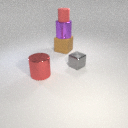
small red rubber cylinder above large purple metal cylinder